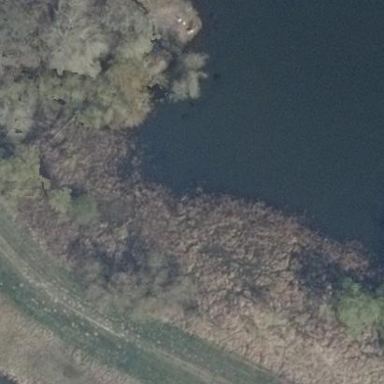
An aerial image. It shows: Beautiful wet meadow natural wetland.